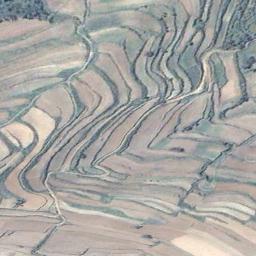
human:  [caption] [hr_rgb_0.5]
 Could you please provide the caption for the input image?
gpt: The bare terrace is next to some trees .

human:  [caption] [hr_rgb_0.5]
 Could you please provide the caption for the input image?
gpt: There is a row of grey houses beside the terraces .

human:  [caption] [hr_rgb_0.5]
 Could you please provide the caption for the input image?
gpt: A large layer of brown and green mixed terraces .

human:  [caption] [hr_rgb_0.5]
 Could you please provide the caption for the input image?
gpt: There are several roads on the terrace .

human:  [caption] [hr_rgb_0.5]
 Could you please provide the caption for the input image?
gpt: There are many yellow terraces arranged irregularly .